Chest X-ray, AP view. Patient: 60 years old, sex M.
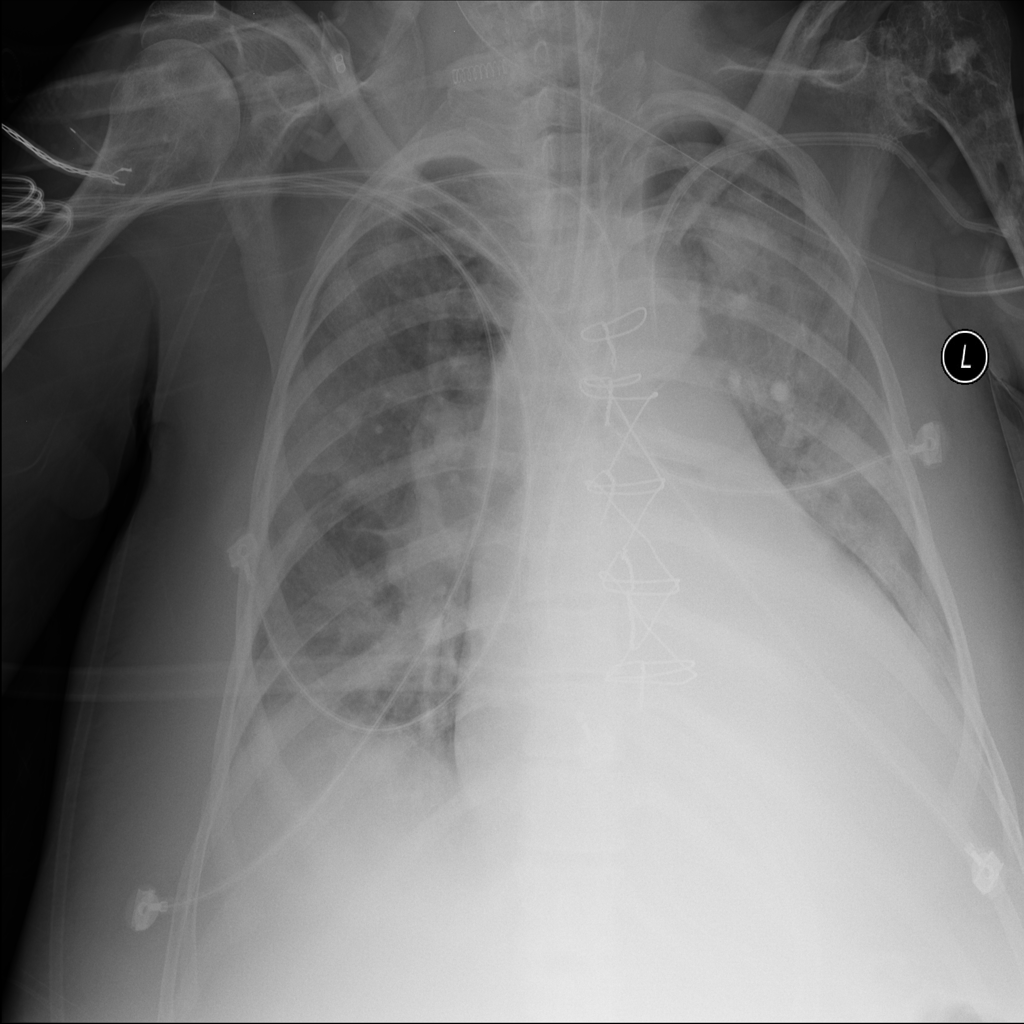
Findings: Cardiomegaly, Effusion